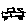
Label: car